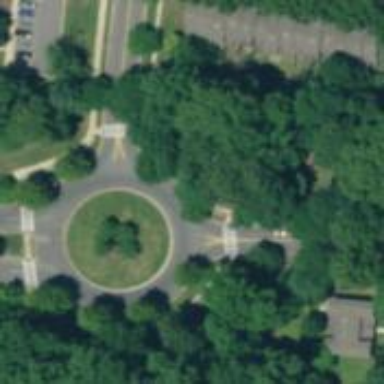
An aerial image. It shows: Residential road that intersects with roundabout.